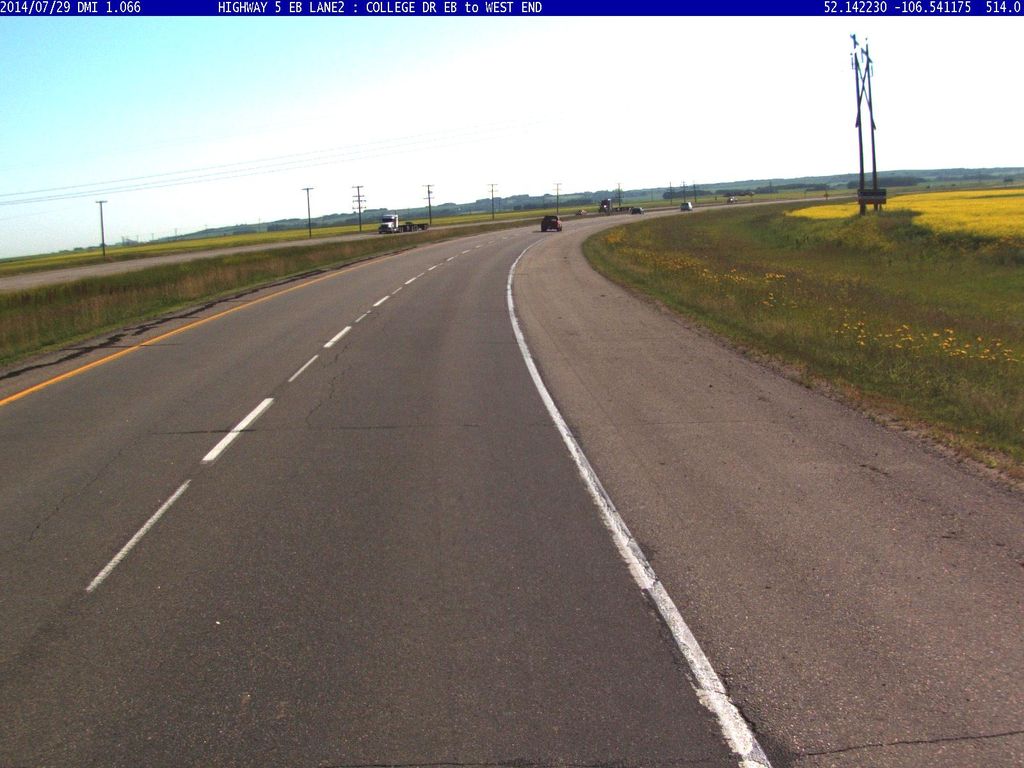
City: saskatoon